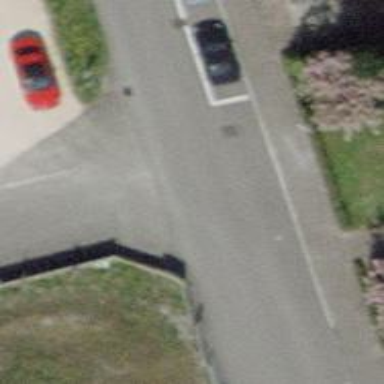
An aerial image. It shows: Residential road.